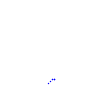
Particle: proton